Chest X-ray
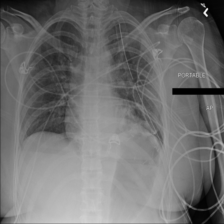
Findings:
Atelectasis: negative
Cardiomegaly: negative
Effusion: positive
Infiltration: negative
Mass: negative
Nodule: negative
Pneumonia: negative
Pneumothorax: negative
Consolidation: negative
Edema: negative
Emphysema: negative
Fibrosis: negative
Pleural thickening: negative
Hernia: negative